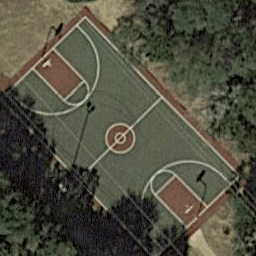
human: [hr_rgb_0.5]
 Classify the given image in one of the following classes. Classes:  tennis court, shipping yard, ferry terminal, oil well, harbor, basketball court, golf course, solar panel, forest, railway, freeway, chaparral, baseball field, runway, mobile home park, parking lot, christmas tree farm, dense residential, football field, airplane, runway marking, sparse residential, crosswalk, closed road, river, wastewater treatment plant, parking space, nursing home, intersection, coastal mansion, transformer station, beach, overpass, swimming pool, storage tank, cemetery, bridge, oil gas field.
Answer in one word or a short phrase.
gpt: basketball court